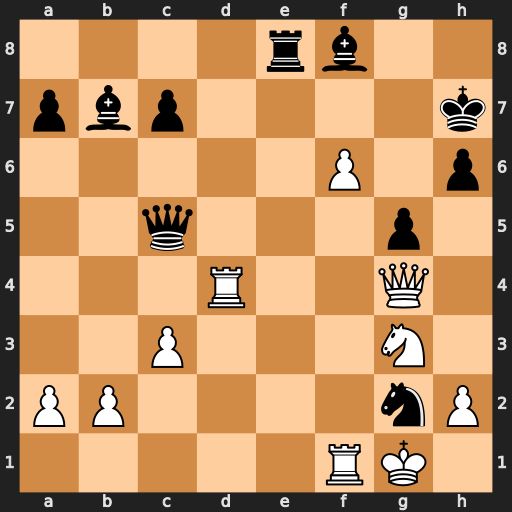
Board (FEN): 4rb2/pbp4k/5P1p/2q3p1/3R2Q1/2P3N1/PP4nP/5RK1
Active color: w
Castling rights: -
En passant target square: -
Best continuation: Qd7+ Kh8 Qxe8